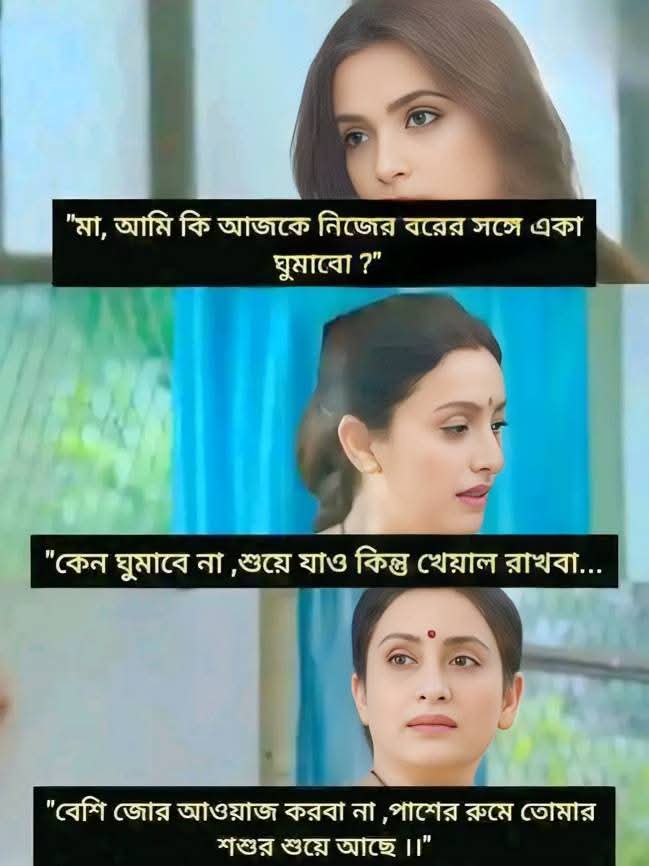
Text: "মা, আমি কি আজকে নিজের বরের সঙ্গে একা ঘুমাবো?"
"কেন ঘুমাবে না, শুয়ে যাও কিন্তু খেয়াল রাখবা...
"বেশি জোর আওয়াজ করবা না, পাশের রুমে তোমার শশুর শুয়ে আছে।।"
Label: Non Hate